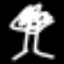
Label: palm tree